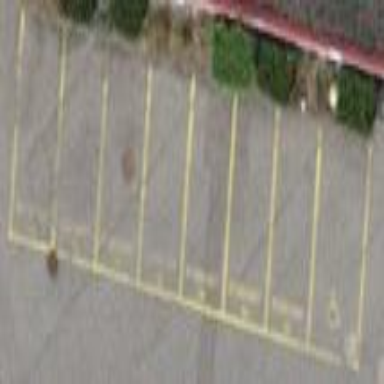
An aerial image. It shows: Street-side parking area.